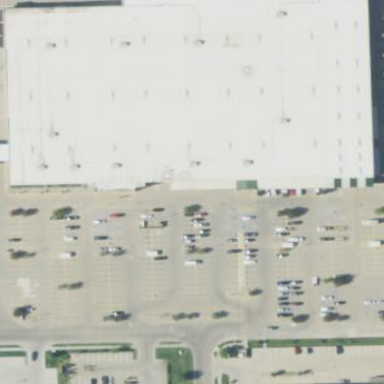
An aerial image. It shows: Parking area.